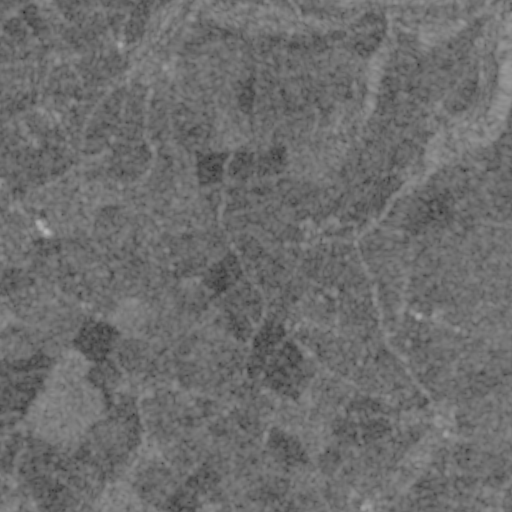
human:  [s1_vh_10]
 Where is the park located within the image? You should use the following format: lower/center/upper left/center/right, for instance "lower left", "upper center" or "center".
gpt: The park is located in the lower center of the image.
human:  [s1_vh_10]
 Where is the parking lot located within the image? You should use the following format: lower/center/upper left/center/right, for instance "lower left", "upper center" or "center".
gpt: The parking lot is located in the lower right of the image.
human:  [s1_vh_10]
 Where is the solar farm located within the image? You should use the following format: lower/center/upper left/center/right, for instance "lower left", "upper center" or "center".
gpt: The solar farm is located in the lower right of the image.
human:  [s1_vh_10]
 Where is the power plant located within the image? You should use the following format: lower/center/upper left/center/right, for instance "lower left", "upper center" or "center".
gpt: There is no power plant in the image.

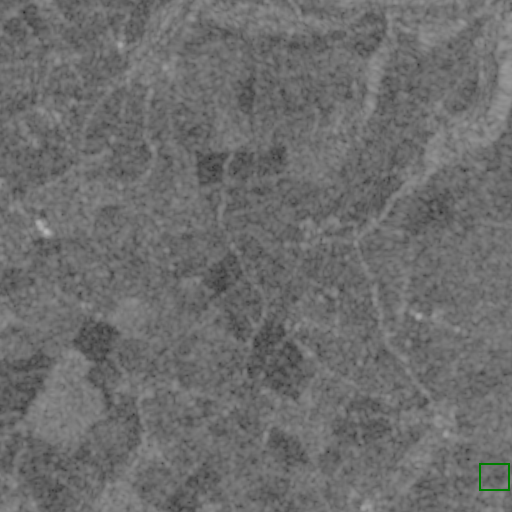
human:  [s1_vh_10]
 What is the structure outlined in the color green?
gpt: The structure outlined in green is a solar farm.
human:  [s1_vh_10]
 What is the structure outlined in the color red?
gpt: There is no red outline.